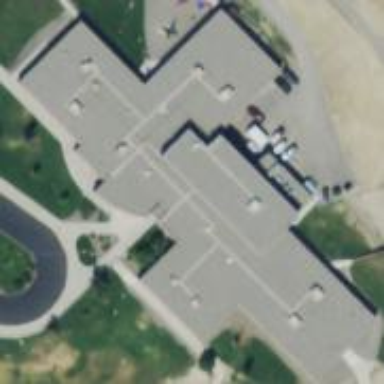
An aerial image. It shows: School building.